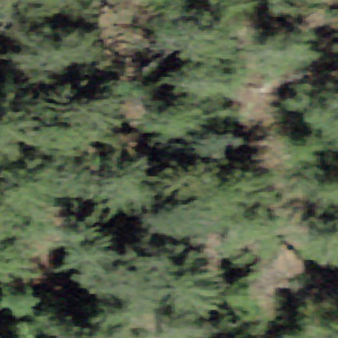
Label: other